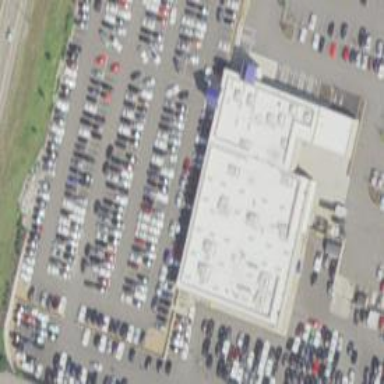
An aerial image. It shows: Retail building housing car shop.